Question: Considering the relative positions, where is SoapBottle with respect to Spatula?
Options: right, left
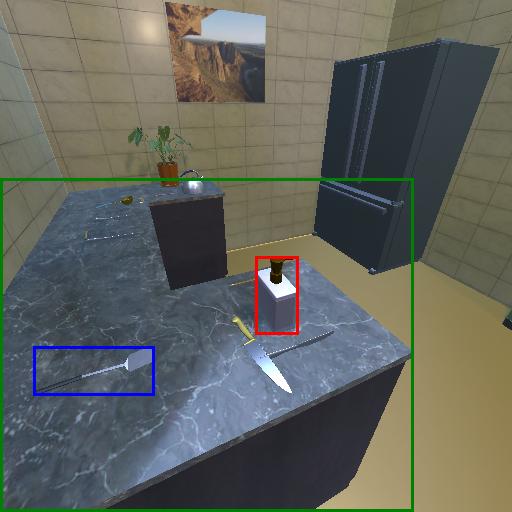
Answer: right